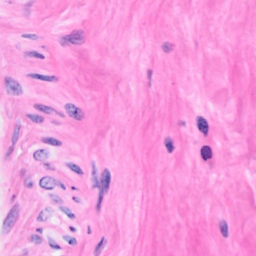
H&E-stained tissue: Breast